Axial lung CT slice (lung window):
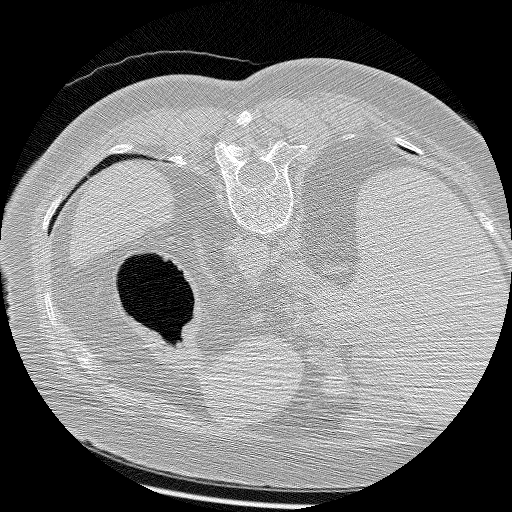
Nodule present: no